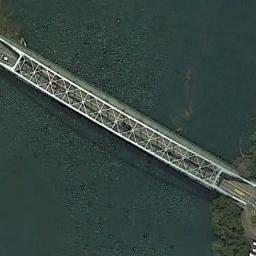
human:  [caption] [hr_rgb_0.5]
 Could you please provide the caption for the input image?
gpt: Under the bridge is a bar-shaped island .

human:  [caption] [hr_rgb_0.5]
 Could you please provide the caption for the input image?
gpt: A bridge built on a dark green river and some green plants on one side of the river .

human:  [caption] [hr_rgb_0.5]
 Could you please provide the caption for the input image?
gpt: A bridge over the turquoise river with arched supports on the bridge .

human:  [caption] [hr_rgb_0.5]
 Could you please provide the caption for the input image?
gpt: There is a white bridge over the river .

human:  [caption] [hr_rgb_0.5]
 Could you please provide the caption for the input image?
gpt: The bridge is covered with iron .